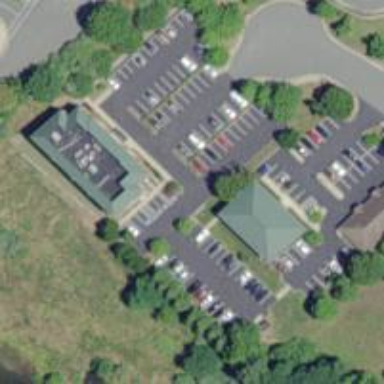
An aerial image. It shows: Parking space is available.